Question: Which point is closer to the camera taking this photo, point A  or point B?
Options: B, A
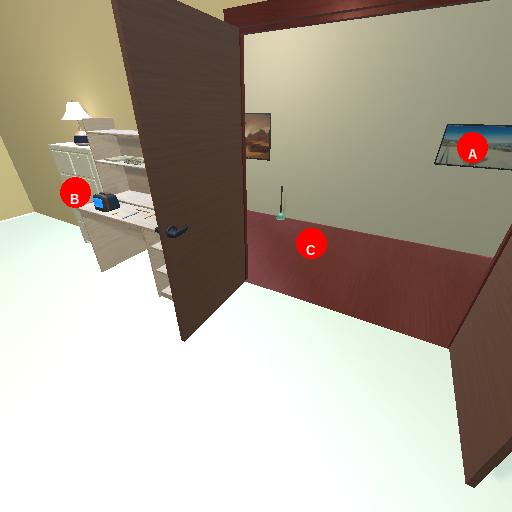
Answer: B